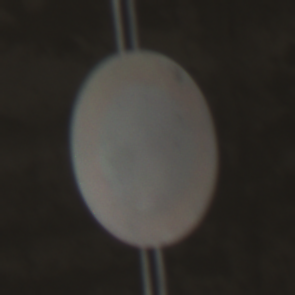
Verkehrszeichen: VerbotFahrzeugeAllerArt
Umgebung: Roofed, Tunnel
Tageszeit: Midday
Wetter: NotSpecified
Licht: Natural
Jahreszeit: NotSpecified
Kontrast: MediumContrast